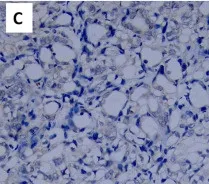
P63 (negative).
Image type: pathology (immunostaining)